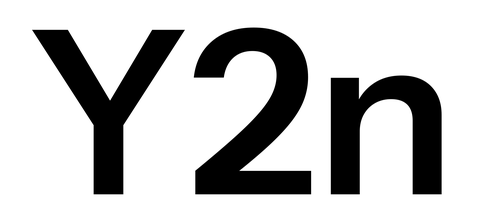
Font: InstrumentSans_SemiBold